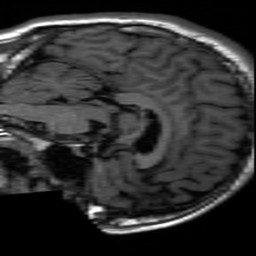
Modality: inplaneT1
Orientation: sagittal
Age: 18
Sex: male
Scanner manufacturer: ge
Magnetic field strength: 3 T
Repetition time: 2.499 s
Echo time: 0.02513 s